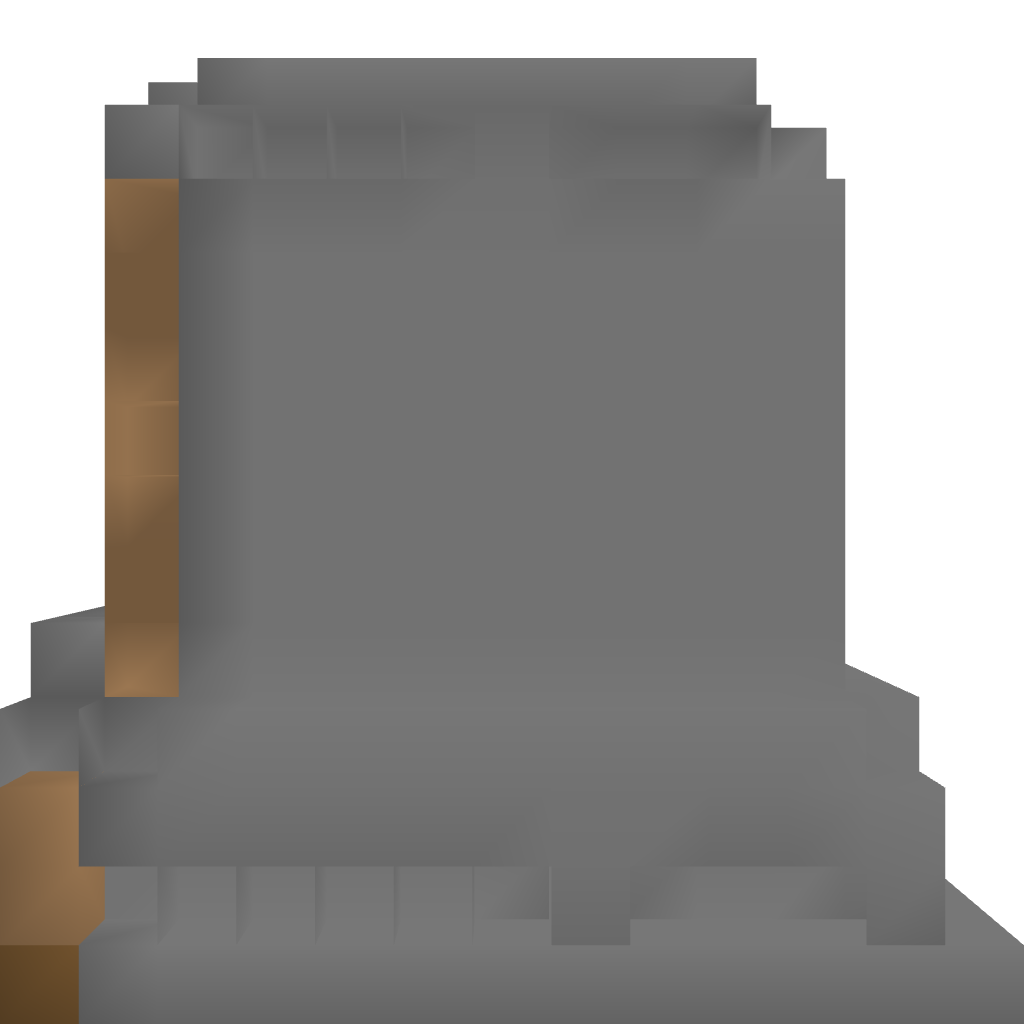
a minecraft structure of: Skin - Plant Melon / Watermelon bad low quality